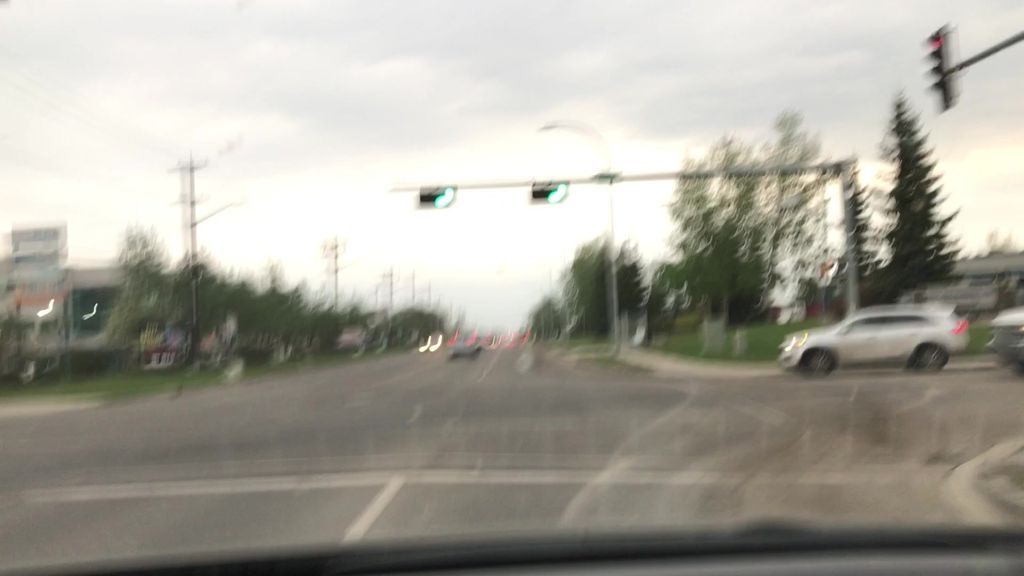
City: edmonton